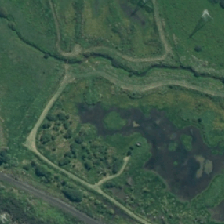
Land cover: lake_pond